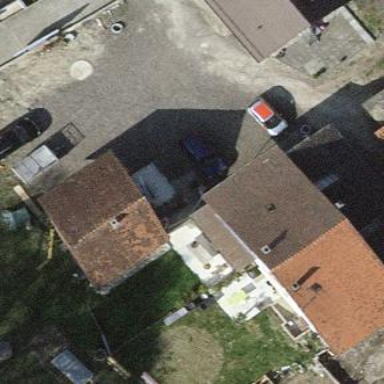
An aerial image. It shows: Garage.